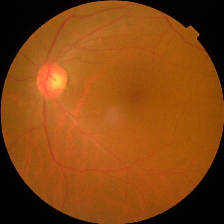
Diabetic retinopathy grade: No DR